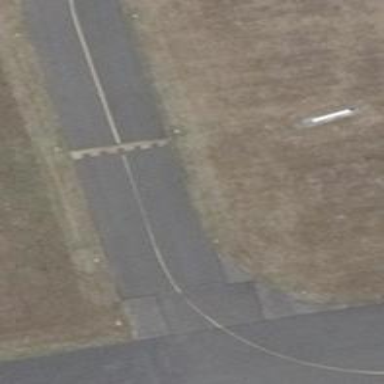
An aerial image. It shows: Taxiway edge illuminated for aviation.